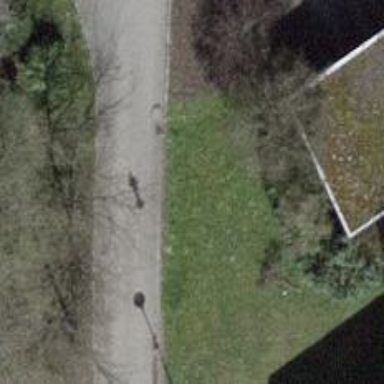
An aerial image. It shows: Service road with paving stones.